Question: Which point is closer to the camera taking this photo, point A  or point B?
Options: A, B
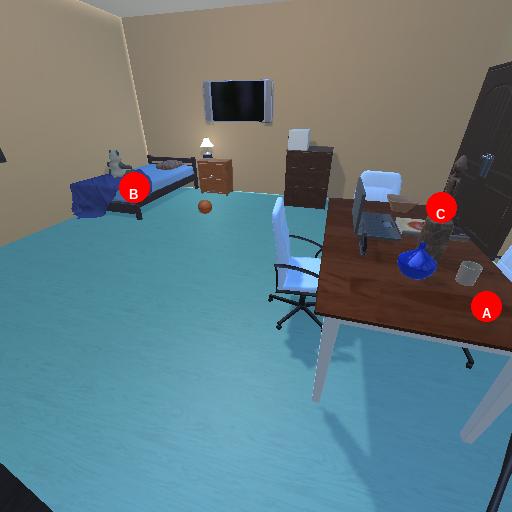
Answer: A